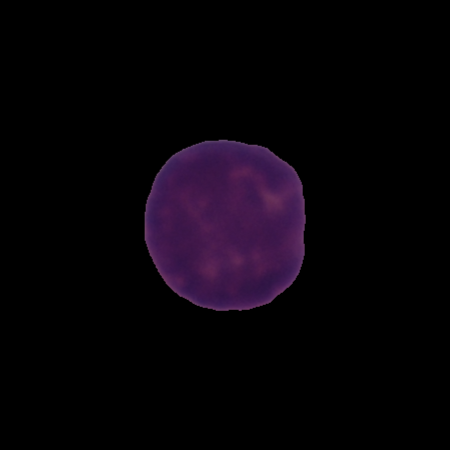
Label: healthy